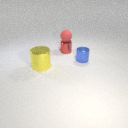
small red metal cylinder behind small blue metal cylinder